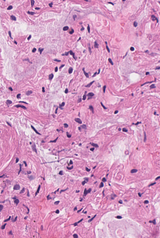
Tumor epithelial tissue: no
Tumor-associated stroma tissue: no
Normal tissue: yes